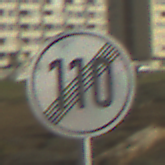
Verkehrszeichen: EndeGeschwindigkeit110
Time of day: MorningAfternoon
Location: Outdoor (Suburban)
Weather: PartlyCloudy
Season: NotSpecified
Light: Natural